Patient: sex F, age 57
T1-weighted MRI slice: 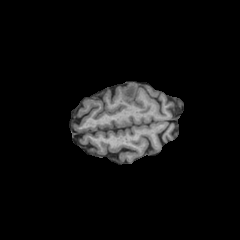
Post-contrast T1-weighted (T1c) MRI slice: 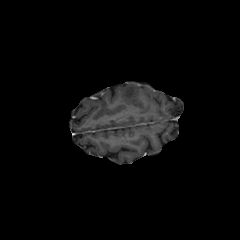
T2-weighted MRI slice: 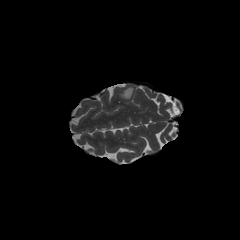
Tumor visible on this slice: yes
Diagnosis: Glioblastoma, IDH-wildtype
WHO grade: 4